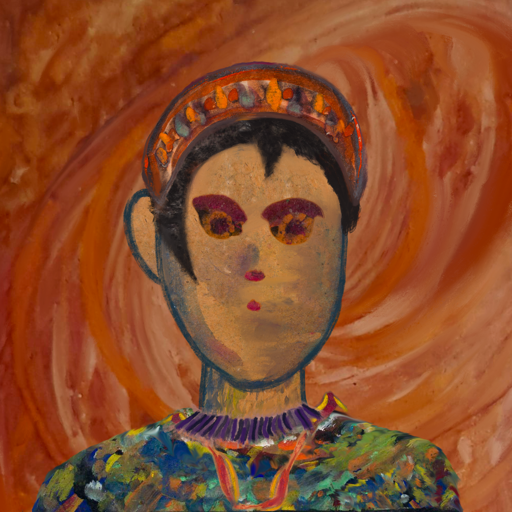
Background: Pious_Lady, Head And Neck Front: In_The_Sun, Face Front: Doll, Bust: An_Impression, Hair Front: Roy_Bahadur, Head Accessory: Hypocrite, Second Necklace: Gypsy_Mother_1, Necklace: HillGirl, Baby: Blank